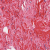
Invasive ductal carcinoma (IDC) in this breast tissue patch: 0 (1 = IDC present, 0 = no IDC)